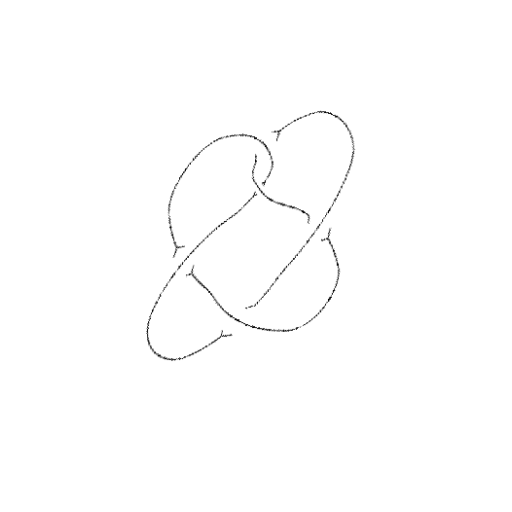
Crossing number: 5